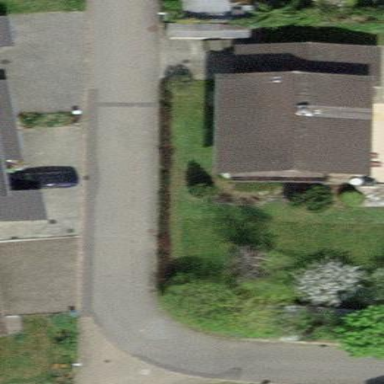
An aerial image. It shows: Simple house.